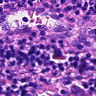
Metastatic tissue present: no